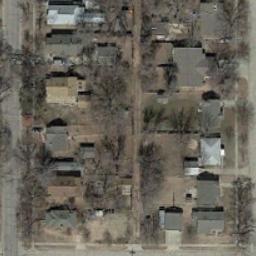
Label: residential